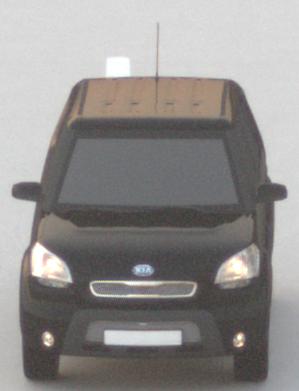
Make: KIA
Model: Soul 1.6
Detailed model: Soul (AM)
Model produced from: 2009/02
Model produced until: 2009/11
Doors: 5
Color: black
Road condition: dry road
Daytime: dawn
Contrast: low contrast